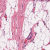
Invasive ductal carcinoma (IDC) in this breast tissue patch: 0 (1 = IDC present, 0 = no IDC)